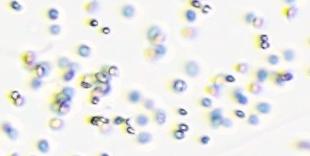
Label: Phaeocystis